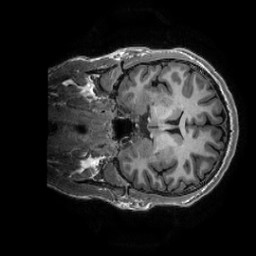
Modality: T1w
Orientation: coronal
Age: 26
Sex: male
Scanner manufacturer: ge
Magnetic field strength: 3 T
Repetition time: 0.0073 s
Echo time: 0.003 s